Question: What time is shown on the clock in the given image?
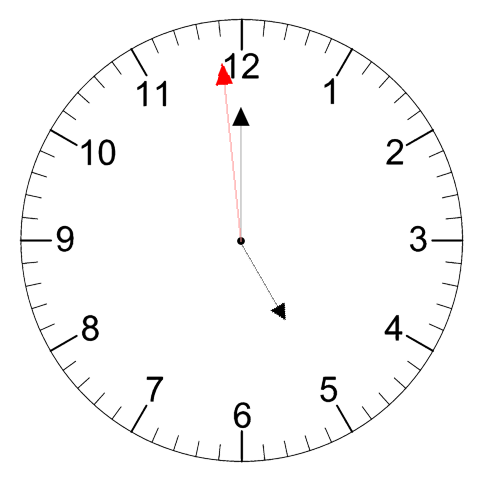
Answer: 04:59:59